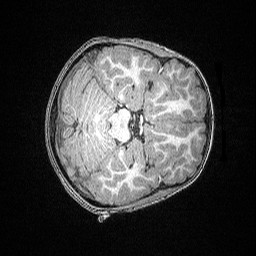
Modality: T1w
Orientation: axial
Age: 83
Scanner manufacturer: siemens
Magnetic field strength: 3 T
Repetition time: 2.5 s
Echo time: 0.00347 s